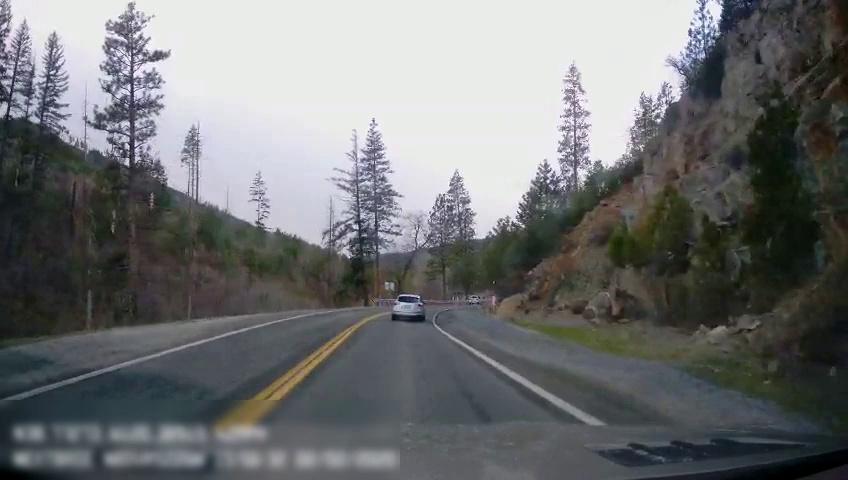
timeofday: Day
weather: Cloudy
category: Drivable Space
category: Vehicles | Car
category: Vehicles | SUV
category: Lanes | Current Lane
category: Lanes | Current Lane
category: Lanes | Opposite Lane